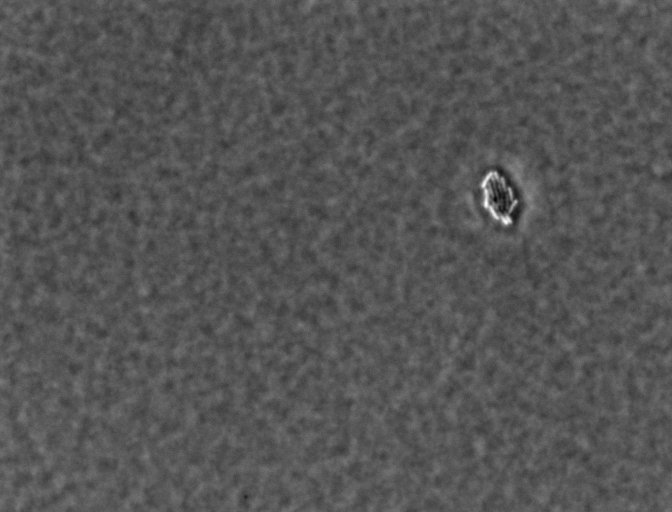
Salmonella enterica Typhimurium